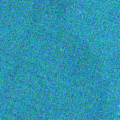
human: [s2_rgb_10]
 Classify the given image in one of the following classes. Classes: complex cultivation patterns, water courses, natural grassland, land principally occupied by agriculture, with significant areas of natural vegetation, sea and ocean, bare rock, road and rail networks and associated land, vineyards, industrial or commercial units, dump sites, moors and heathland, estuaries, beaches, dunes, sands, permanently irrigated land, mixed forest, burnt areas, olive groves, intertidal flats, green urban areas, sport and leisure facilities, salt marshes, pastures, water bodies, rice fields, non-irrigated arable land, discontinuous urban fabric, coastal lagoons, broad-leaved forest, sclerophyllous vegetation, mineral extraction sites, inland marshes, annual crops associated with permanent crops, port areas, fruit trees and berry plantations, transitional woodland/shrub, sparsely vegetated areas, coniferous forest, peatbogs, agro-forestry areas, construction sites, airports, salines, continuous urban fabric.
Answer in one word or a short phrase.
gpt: sea and ocean